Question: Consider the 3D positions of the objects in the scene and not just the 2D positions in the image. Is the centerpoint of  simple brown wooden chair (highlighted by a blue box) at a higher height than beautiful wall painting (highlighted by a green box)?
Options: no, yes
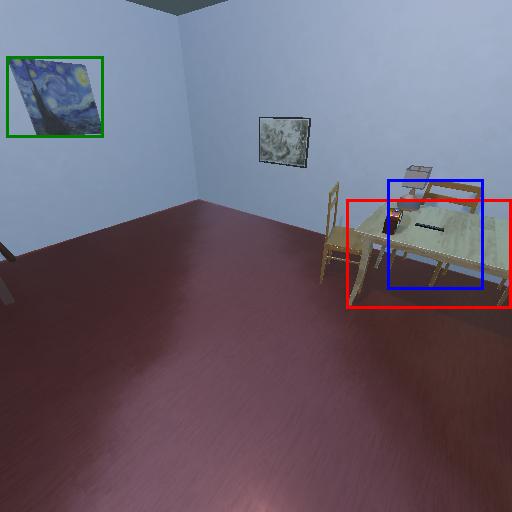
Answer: no